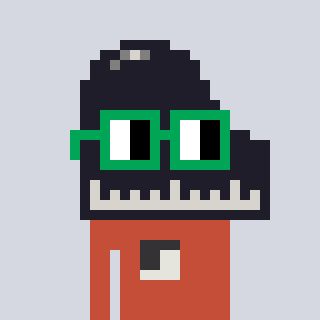
a pixel art character with square green glasses, a piano-shaped head and a rust-colored body on a cool background